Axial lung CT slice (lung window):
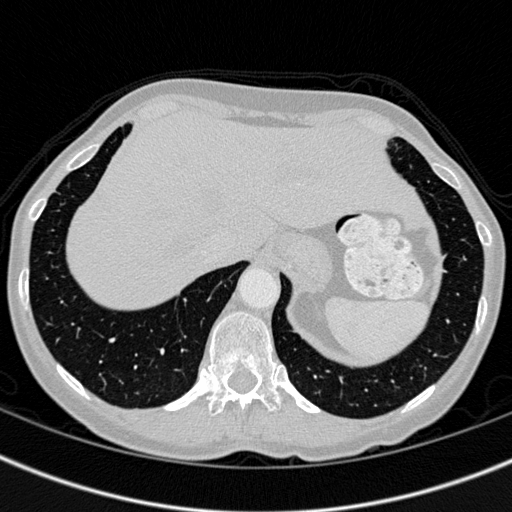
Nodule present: no